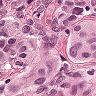
Metastatic tissue present: yes